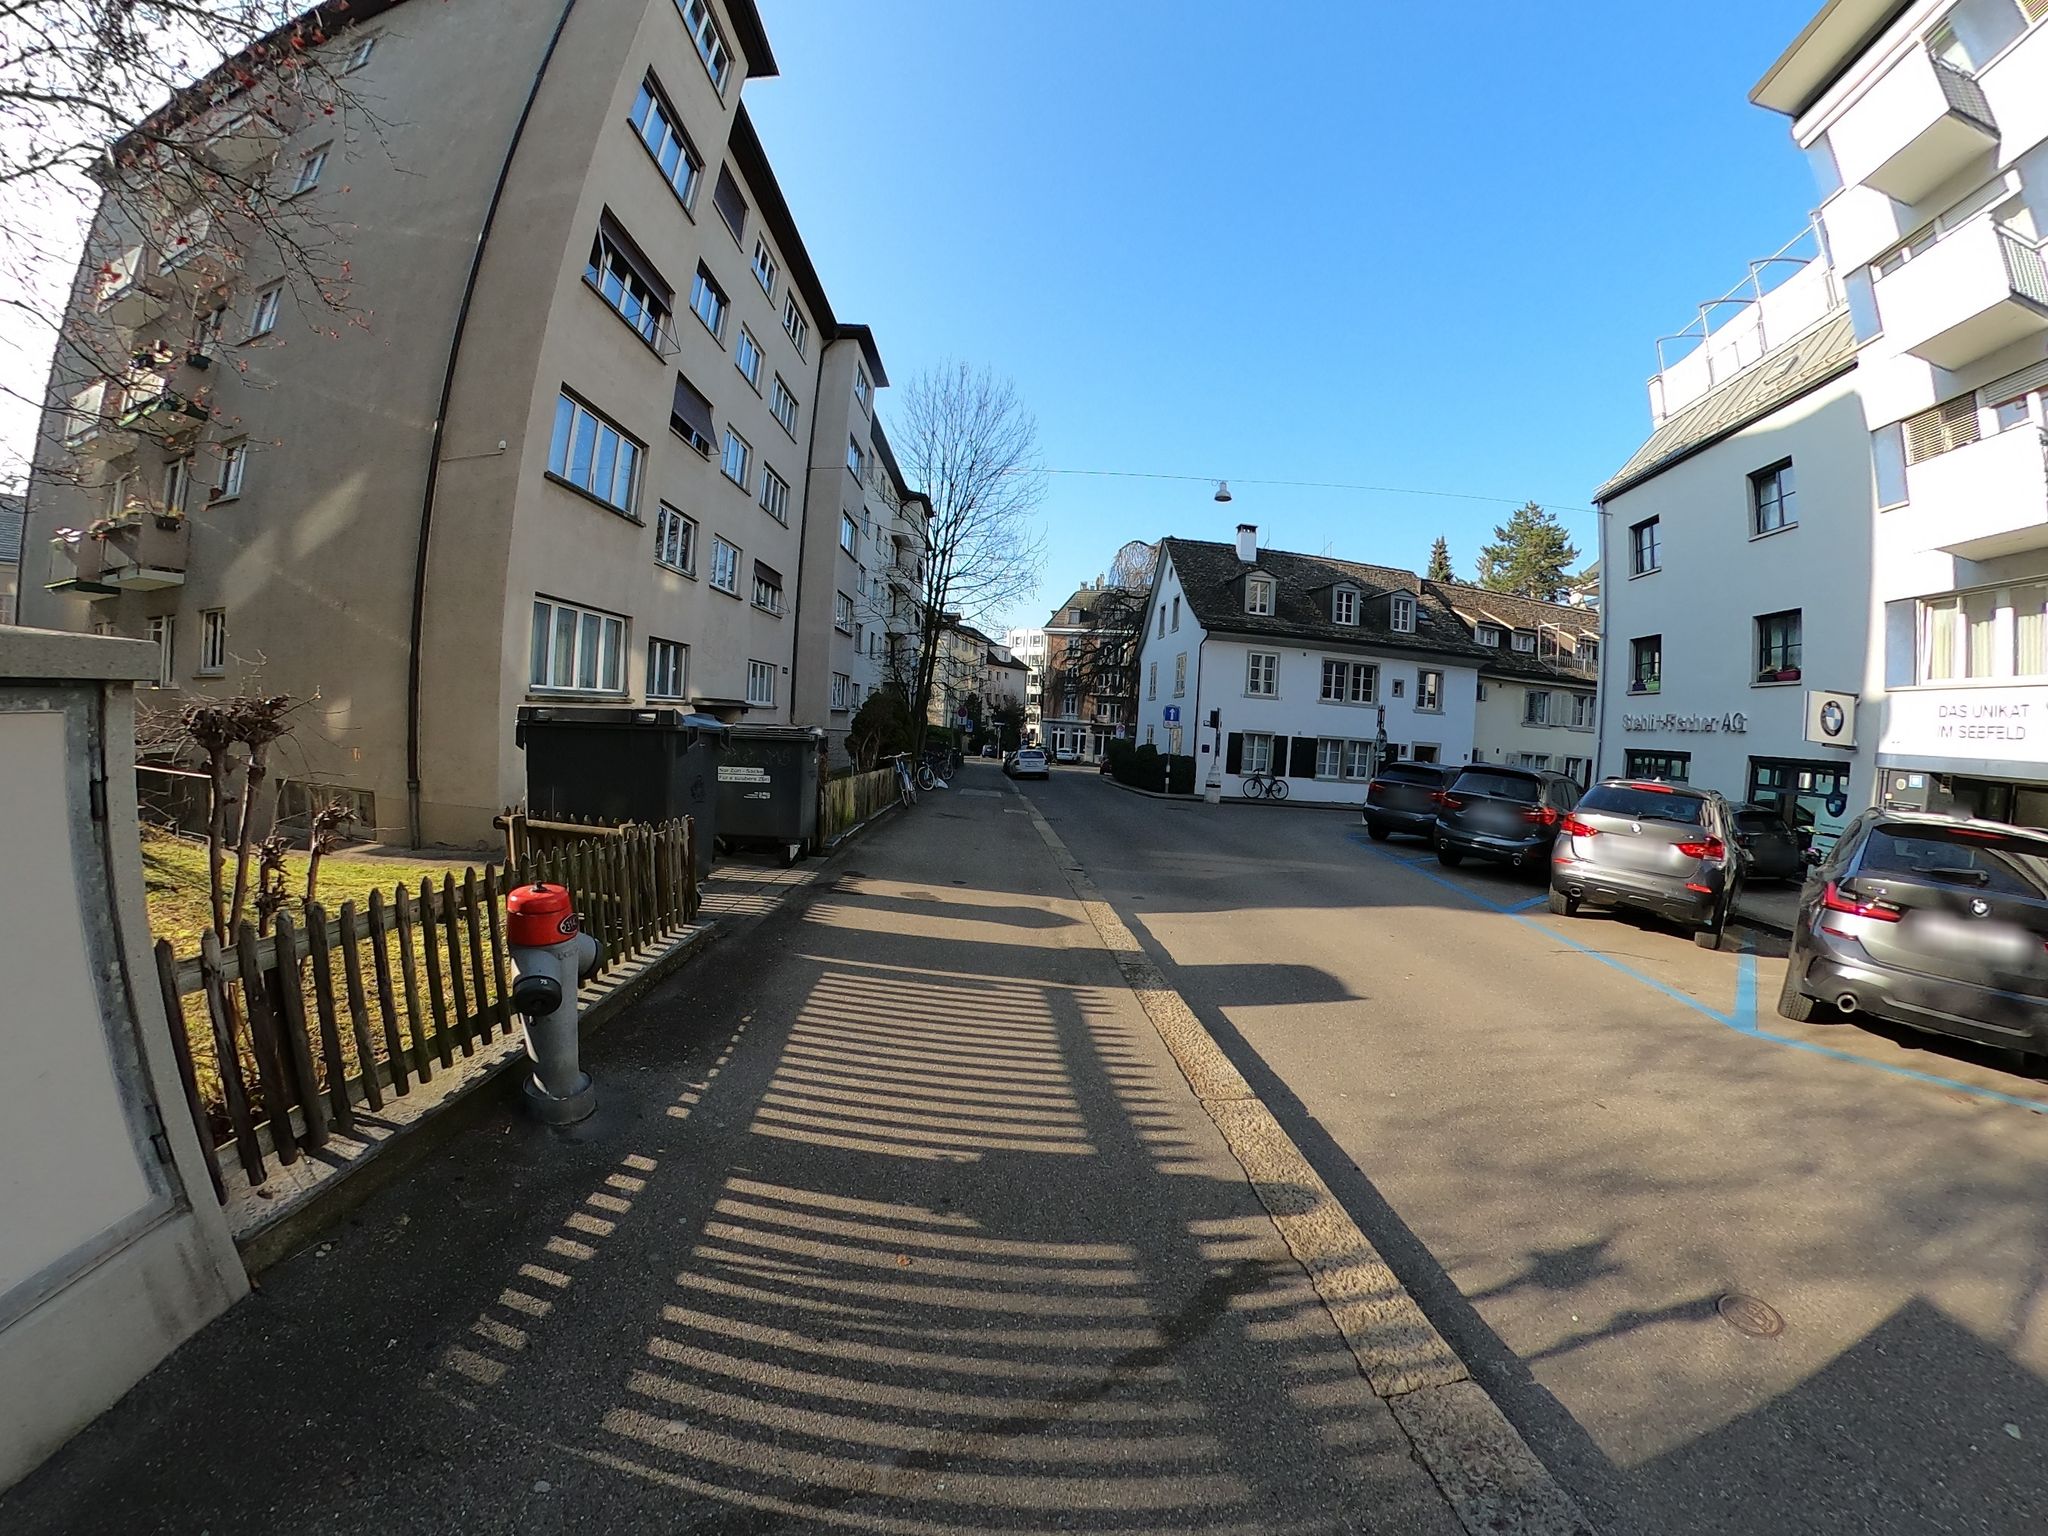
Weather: clear
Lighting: day
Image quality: good
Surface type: walking surface
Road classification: footway
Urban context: urban centre
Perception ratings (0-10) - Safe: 8.47, Lively: 9.53, Beautiful: 5.91, Boring: 2.76, Depressing: 3.25, Wealthy: 3.62